Question: I am using Java to build a simple method within a class that will grab the LAN IPv4 address of the user's machine. For the part this works well, with one exception... the IP address I get back is the IPv4 address of my VirtualBox Ethernet adapter, as is proven when I enter 'ipconfig' into the command prompt:

Here is the method that will grab the IP address:
'''
import java.net.InetAddress;
import java.net.UnknownHostException;
...
private String getIP() {
try {
return InetAddress.getLocalHost().getHostAddress();
} catch (UnknownHostException e) {
return "0.0.0.0";
}
}
'''
Could anyone please show me how to work around this? I would like to avoid assuming that the end-user will not have VirtualBox (or something of the like) installed.
Thank you for your time.
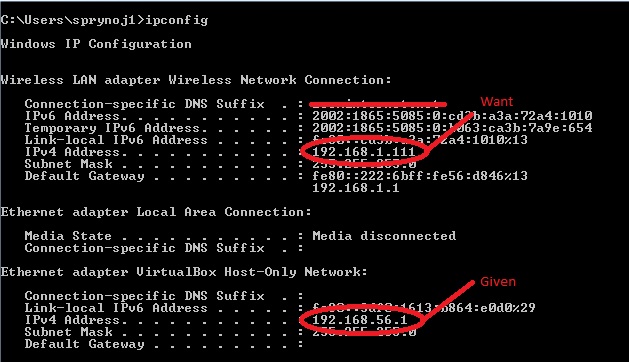
Answer: I think you need to look at the NetworkInterface class and seeing if it will help you exclude the virtual interface in this case:
'''
for (NetworkInterface networkInterface : Collections.list(NetworkInterface.getNetworkInterfaces())) {
//Perhaps networkInterface.isVirtual() will help you identify the correct one?
}
'''
I don't have any virtual interfaces on my setup, so I can't tell how well it works, but I hope that gives you a pointer.